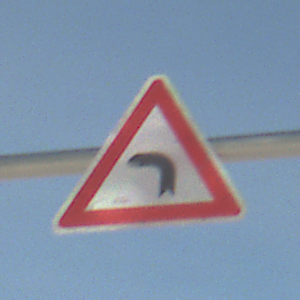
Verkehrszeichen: KurveLinks
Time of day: MorningAfternoon
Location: Outdoor (Suburban)
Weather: PartlyCloudy
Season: NotSpecified
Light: Natural